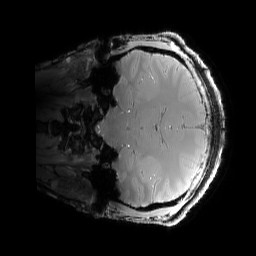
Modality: PDw
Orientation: coronal
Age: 24
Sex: female
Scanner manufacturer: siemens
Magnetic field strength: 6.98 T
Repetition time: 1.78 s
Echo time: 0.00386 s